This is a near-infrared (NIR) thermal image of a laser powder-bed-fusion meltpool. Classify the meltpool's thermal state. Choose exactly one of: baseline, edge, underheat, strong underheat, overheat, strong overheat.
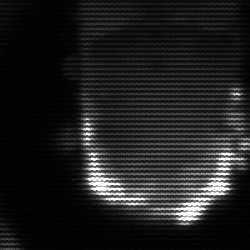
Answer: baseline